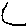
Label: hexagon